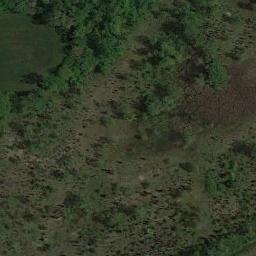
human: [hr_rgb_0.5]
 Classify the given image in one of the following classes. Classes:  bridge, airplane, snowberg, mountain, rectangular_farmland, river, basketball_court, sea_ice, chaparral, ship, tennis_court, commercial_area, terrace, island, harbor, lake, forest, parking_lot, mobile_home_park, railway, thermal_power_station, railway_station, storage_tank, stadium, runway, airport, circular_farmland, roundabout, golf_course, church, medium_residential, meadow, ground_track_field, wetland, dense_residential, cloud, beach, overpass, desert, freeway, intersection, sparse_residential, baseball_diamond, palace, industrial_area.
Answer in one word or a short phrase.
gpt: meadow